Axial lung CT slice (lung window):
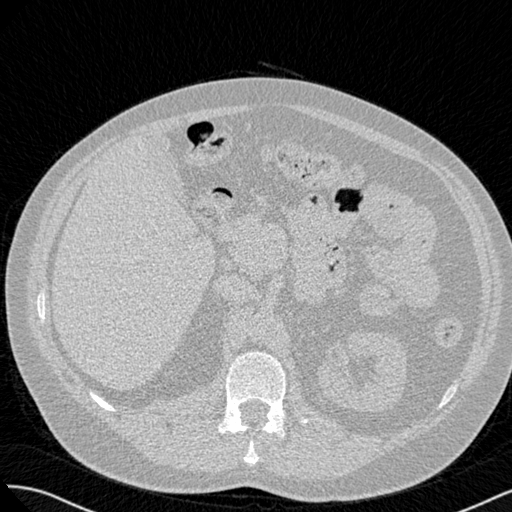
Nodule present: no